Interaction volume radius: 5 \u00c5
Interaction volume height: 25 \u00c5
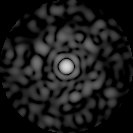
Disorder parameter: 0.8146